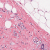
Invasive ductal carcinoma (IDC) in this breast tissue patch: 1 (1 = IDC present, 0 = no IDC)